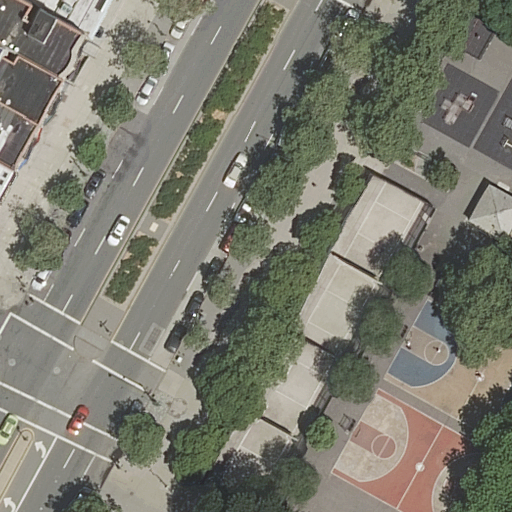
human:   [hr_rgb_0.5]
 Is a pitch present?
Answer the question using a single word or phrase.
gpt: yes

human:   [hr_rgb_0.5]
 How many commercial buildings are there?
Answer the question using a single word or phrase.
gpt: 0

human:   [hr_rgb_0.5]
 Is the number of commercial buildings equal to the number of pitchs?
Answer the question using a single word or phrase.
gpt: no

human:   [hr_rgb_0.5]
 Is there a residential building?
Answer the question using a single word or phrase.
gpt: yes

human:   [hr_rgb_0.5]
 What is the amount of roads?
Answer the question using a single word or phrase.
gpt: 6

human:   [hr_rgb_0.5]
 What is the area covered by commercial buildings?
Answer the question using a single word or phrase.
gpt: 0m2

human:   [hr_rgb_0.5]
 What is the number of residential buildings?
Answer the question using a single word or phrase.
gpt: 6

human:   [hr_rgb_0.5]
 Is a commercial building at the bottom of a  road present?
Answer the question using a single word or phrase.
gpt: no

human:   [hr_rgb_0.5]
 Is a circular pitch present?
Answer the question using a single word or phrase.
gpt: no

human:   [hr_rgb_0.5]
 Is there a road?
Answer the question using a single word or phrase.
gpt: yes

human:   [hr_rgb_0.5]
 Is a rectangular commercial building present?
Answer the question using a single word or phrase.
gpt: no

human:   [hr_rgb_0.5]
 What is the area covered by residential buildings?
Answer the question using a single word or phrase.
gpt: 1485m2

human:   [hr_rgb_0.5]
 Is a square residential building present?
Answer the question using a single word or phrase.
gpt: no

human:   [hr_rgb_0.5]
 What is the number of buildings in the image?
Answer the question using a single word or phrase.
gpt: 6

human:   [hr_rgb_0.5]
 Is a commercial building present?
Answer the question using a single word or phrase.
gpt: no

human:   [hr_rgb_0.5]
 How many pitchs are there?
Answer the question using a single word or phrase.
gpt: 3

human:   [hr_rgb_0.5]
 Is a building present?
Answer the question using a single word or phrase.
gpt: yes

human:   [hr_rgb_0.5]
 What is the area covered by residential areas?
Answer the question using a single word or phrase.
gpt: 5111m2

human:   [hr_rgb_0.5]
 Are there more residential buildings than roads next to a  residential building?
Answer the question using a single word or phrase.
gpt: no

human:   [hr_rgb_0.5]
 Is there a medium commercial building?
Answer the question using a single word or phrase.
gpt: no

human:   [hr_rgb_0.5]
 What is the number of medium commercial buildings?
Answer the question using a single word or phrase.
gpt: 0

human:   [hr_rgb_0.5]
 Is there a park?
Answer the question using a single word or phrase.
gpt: yes

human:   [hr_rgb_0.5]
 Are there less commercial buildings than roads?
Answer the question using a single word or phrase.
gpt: yes

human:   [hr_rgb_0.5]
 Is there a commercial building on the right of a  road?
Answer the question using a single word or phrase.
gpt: no

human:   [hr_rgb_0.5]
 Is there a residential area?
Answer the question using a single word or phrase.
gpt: yes

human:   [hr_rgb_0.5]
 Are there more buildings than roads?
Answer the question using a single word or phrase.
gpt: no

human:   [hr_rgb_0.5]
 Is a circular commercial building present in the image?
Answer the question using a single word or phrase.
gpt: no

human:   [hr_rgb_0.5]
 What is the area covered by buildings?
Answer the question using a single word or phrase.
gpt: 1485m2

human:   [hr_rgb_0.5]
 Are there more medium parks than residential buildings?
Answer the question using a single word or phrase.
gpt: no

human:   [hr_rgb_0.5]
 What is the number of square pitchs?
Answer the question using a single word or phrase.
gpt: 0

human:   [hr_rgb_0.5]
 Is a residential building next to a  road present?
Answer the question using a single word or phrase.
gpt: yes

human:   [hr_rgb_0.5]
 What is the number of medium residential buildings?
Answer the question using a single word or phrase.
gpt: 3

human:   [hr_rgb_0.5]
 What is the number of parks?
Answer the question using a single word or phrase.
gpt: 1

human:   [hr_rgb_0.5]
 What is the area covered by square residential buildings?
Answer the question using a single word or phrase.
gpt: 0m2

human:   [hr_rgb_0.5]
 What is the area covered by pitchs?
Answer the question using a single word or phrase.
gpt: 1421m2

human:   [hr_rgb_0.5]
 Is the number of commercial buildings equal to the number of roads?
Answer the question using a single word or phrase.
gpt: no

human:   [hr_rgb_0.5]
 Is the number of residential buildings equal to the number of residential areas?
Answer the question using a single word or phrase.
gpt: no

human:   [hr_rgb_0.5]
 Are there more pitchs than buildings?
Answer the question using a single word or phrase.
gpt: no

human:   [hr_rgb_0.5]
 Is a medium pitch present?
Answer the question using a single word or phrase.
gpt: no

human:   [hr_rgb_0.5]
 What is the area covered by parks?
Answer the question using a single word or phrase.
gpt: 51m2

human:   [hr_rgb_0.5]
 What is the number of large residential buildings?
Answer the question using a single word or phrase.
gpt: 1

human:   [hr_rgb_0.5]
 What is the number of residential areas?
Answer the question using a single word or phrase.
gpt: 1

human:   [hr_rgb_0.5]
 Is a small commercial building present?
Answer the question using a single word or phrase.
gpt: no

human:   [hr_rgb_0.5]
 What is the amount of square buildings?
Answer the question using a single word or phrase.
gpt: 0

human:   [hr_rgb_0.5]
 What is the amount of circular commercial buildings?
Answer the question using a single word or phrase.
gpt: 0

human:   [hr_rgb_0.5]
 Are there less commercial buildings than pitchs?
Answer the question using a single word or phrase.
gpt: yes

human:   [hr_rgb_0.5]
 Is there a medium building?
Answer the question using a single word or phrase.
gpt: yes

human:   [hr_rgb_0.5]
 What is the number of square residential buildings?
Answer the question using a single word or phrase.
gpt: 0

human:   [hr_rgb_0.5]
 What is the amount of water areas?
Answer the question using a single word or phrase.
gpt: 0

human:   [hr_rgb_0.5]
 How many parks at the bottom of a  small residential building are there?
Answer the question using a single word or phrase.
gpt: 0

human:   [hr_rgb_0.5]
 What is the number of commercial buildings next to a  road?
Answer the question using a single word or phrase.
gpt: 0

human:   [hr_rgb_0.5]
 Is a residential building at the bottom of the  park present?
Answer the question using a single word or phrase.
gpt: yes

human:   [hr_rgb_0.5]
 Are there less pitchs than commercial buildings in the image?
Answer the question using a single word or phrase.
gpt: no

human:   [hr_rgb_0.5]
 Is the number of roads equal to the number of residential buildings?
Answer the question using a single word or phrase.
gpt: yes

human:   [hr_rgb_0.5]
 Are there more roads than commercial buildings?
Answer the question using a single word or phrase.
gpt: yes

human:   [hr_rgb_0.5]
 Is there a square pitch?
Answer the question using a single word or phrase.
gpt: no

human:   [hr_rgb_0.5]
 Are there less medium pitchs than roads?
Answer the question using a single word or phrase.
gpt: yes

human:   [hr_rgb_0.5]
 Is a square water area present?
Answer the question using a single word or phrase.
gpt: no

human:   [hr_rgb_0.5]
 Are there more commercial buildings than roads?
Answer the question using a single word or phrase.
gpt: no

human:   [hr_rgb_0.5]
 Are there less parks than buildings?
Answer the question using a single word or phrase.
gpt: yes

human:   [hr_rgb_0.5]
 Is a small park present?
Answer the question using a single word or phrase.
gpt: yes

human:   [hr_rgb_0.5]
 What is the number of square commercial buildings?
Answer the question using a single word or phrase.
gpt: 0

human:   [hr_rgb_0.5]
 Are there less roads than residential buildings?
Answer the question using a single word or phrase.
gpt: no

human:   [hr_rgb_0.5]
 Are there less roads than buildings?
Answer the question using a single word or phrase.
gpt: no